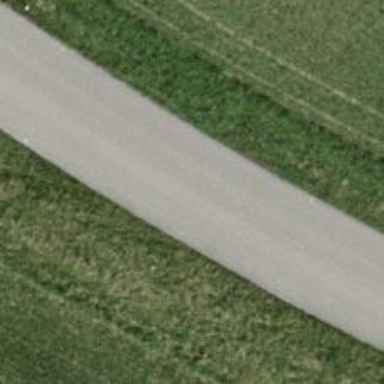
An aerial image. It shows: Tertiary road.